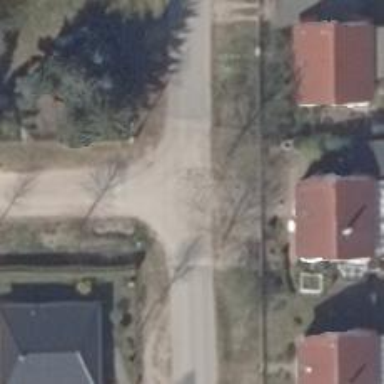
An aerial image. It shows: Residential road.